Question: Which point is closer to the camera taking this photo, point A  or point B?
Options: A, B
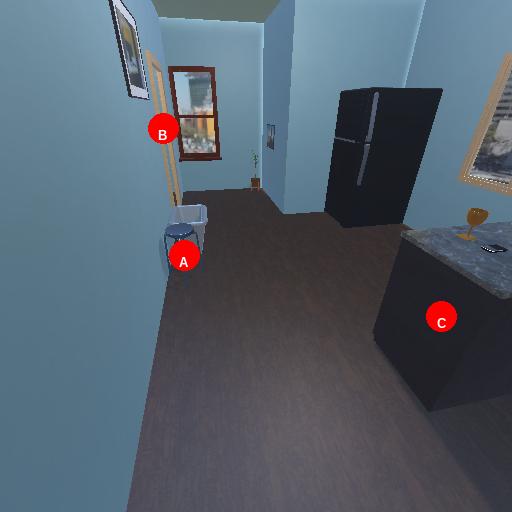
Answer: A